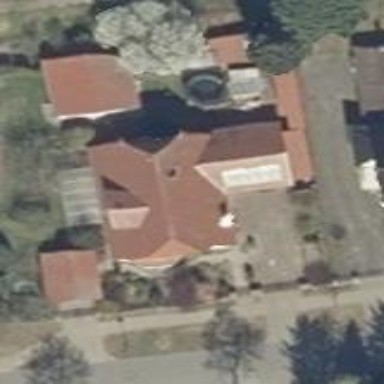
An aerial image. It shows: House with half-hipped roof shape.